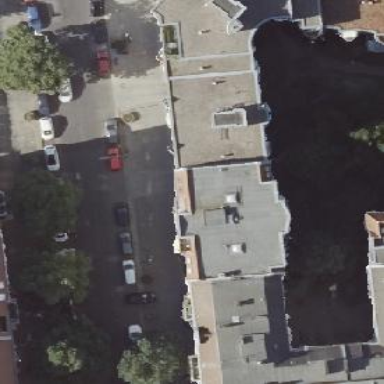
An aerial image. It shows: Apartment building with quadruple saltbox roof shape.